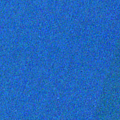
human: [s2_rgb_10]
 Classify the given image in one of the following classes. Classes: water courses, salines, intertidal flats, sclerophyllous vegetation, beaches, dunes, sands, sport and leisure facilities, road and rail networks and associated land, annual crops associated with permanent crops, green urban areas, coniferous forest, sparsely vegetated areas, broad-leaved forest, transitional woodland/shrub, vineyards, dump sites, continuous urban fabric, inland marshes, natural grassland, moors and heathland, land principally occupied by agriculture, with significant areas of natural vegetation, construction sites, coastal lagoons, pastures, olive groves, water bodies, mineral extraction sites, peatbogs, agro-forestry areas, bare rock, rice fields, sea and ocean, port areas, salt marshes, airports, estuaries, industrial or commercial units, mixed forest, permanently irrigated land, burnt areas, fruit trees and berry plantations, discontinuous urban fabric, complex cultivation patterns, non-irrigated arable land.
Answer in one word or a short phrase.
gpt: sea and ocean